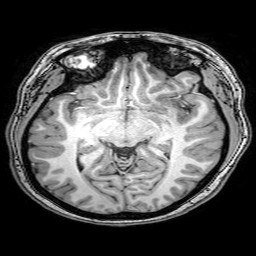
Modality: T1w
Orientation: coronal
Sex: female
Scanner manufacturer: philips
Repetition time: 0.008158 s
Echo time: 0.00373 s